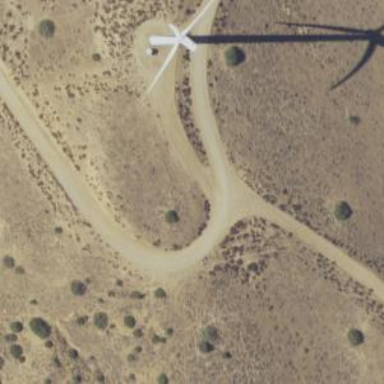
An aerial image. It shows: Wind turbine generator that utilizes wind as its source for generating electricity. It is of the horizontal axis type.